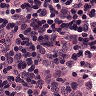
Metastatic tissue present: no